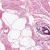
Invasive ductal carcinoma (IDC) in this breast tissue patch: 0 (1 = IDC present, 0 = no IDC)